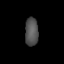
Tissue: lung
Cell type: Epithelial cells
Senescence score: 0.234
Nuclear area (px): 370
Mean DAPI intensity: 81.022